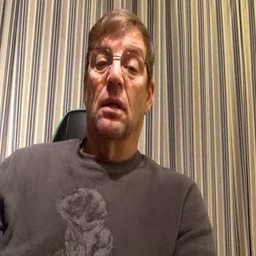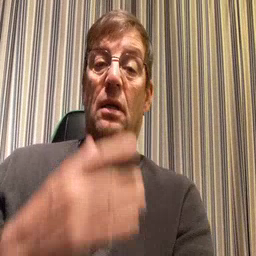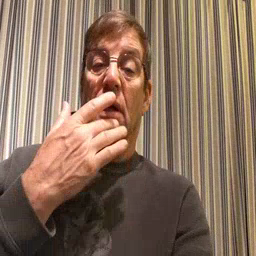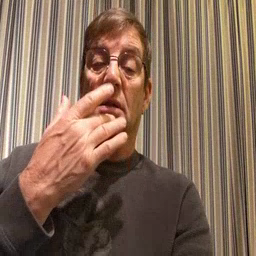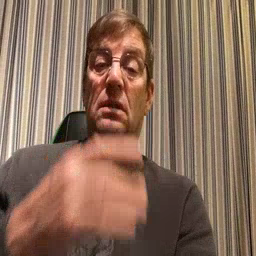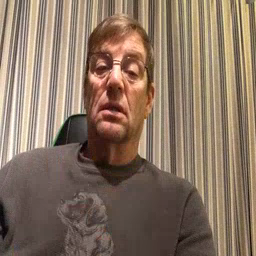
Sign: taste